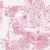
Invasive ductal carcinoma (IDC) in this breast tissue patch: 0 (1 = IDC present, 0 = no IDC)